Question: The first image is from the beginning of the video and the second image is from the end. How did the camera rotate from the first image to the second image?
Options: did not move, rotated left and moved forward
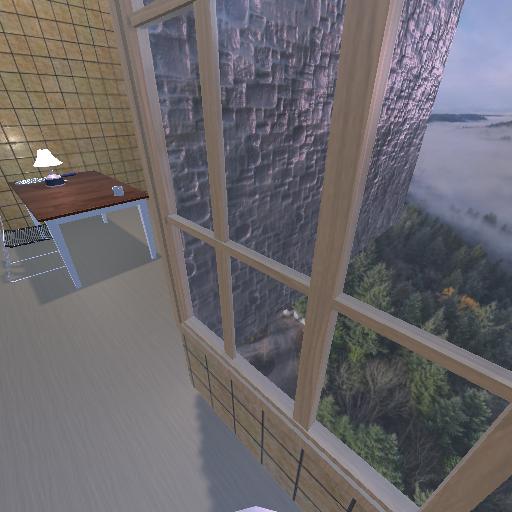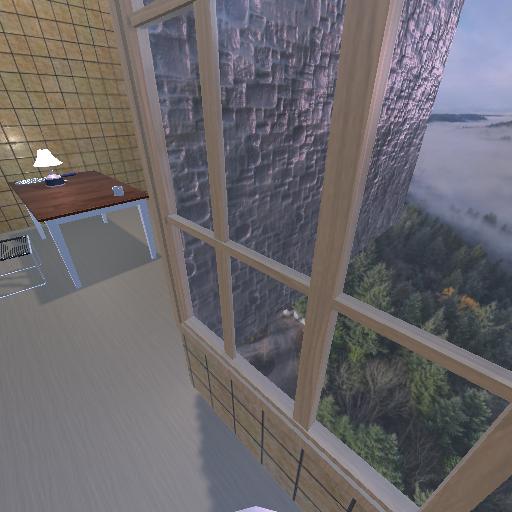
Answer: did not move